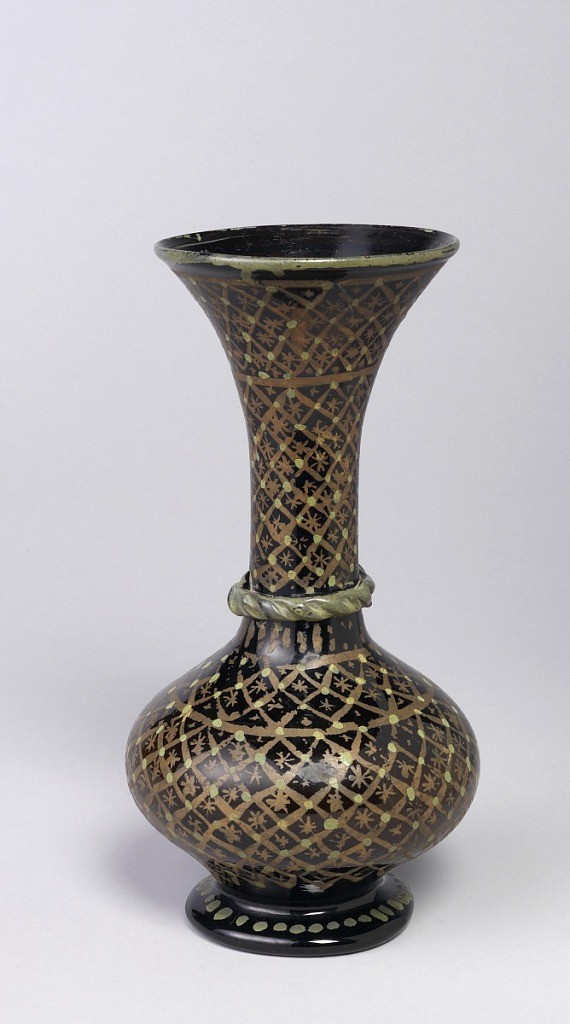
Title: Vase
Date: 17th–18th century
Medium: Enameled glass
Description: Oblate body, receding foot. Tall cylindrical neck with broad trumpet mouth. All over lattice in gold, divided into four bands, the squares filled with star-shaped figures and pale green dots at the intersections. Green annular fillet base of neck.